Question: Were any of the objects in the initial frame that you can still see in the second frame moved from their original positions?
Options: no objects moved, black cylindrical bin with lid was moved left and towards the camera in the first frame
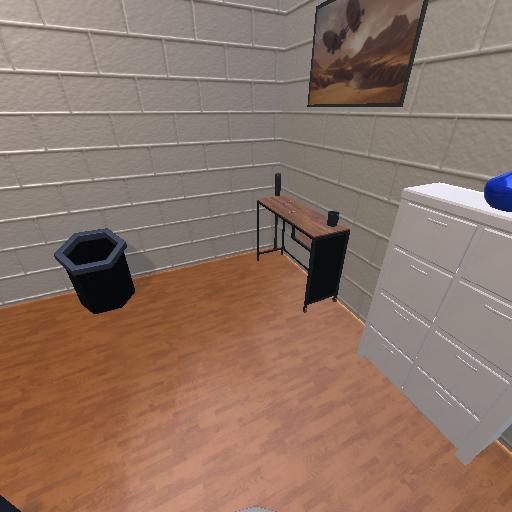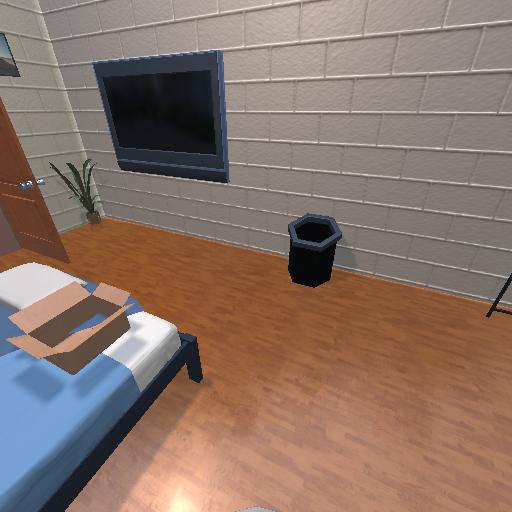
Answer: no objects moved